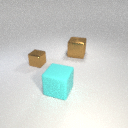
small brown metal cube in front of large brown metal cube